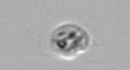
Label: Amoeba